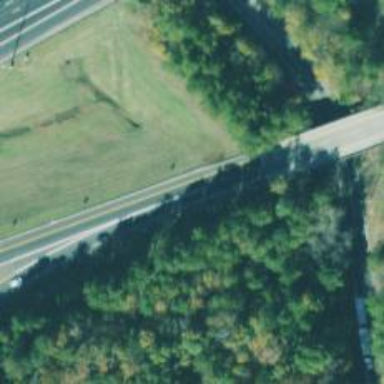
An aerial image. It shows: Asphalt motorway link.